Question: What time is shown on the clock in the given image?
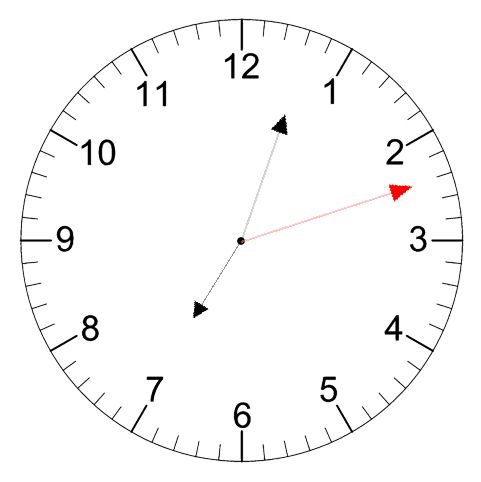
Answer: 07:03:12